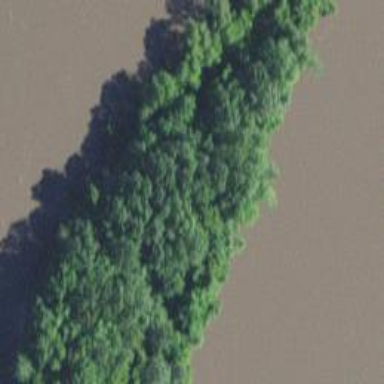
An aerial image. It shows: Serene woodland landscape.